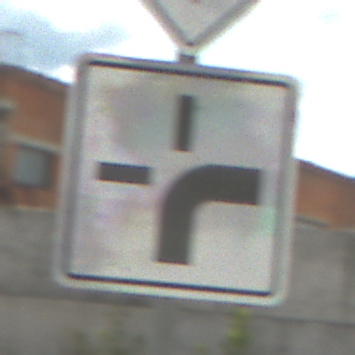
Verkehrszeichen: VerlaufVorfahrtsstrasse3
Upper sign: Vorfahrtsstrasse
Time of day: Midday
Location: Outdoor (Suburban)
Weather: PartlyCloudy
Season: Summer
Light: Natural